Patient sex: F
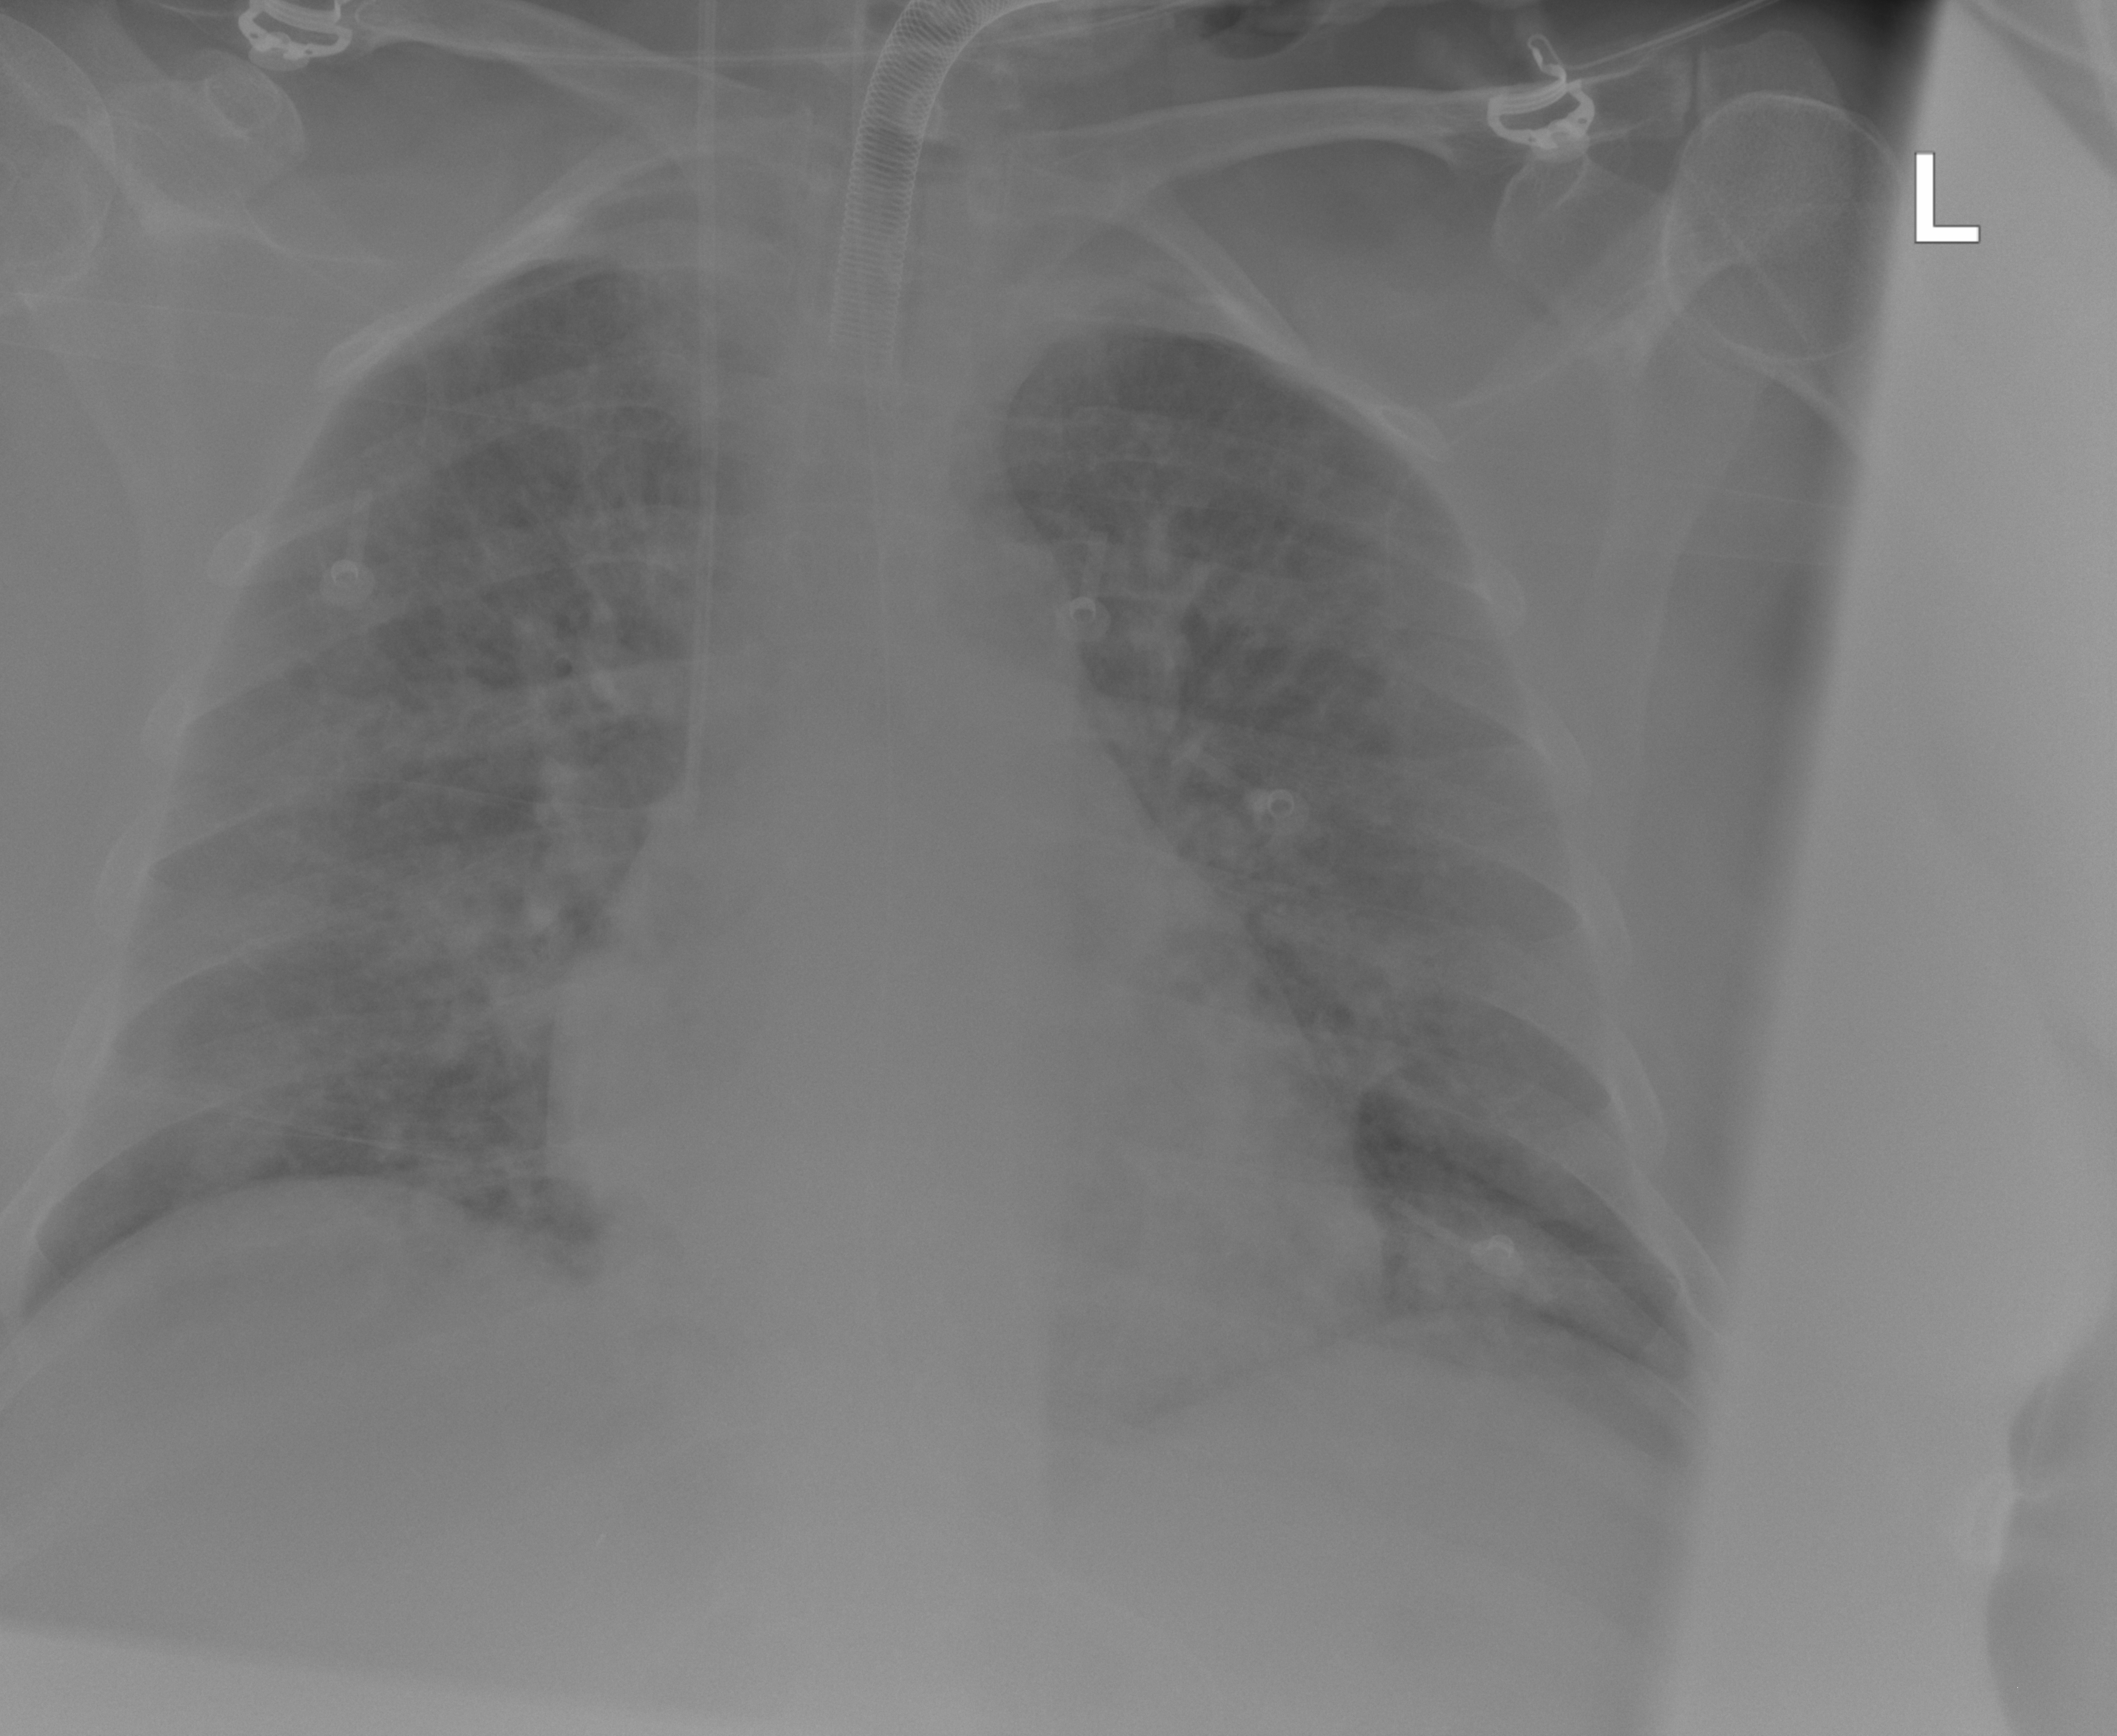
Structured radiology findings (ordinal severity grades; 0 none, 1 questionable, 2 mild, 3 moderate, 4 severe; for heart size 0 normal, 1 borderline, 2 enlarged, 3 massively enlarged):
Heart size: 0
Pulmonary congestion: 2
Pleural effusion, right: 0
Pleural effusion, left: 0
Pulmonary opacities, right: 2
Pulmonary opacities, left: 0
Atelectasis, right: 0
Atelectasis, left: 0